В архиве Снеллиуса нашли чертеж, на котором были изображены два плоских зеркала $M_1$ и $M_2$, образующие двугранный угол $\varphi$, точечный источник света $S$ и область $AOB$ (она заштрихована), из которой можно было видеть одновременно оба изображения источника. От времени чернила выцвели, и невозможно стало разглядеть, как расположено зеркало $M_2$ и точечный источник $S$ (см. рисунок).
Восстановите по имеющимся данным с помощью циркуля и линейки без делений положение зеркала $M_2$ и геометрическое место точек, где бы мог находиться источник $S$. Зеркала считайте полу бесконечными.
Вычислите угол $\varphi$ между плоскостями зеркал, если $\angle AOB= \angle \alpha =30^\circ$.
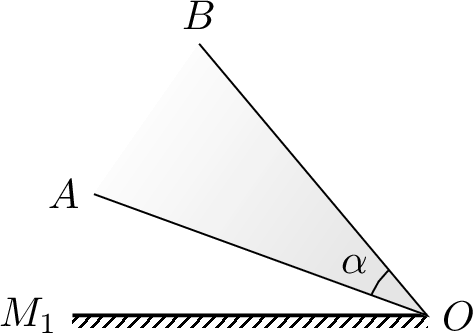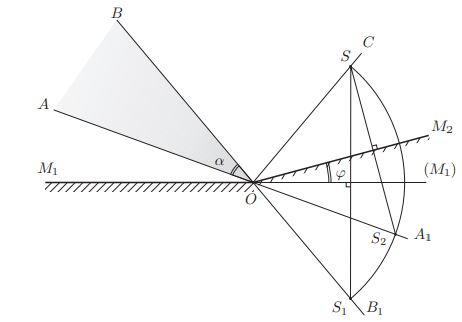
Восстановите по имеющимся данным с помощью циркуля и линейки без делений положение зеркала $M_2$ и геометрическое место точек, где бы мог находиться источник $S$. Зеркала считайте полу бесконечными.
Решение: Зеркала, по условию, образуют двугранный угол. Область, из которой видны оба изображения источника, содержит точку $O$ каждого зеркала. Значит, зеркала пересекаются в точке $O$. Область, из которой видно изображение источника $S$ в зеркале $M_{1}$, ограничивается лучом $OB$ (если бы она ограничивалась лучом $OA$, в области $AOB$ не было видно изображения в этом зеркале). Значит, изображение источника в зеркале $M_{1}$ находится ра продолжении прямой $BO$ за точку $O$ (см. рисунок ниже).  Аналогично, изображение источника в зеркале $M_{2}$ находится на продолжении прямой $AO$ за точку $O$. Геометрическое место точек, где мог бы находиться источник — это луч $OC$, получающийся отражением луча $OB_{1}$ в зеркале $M_{1}$ $(\angle B_{1}OM_{1}=\angle COM_{1})$. Поскольку источник $S$, лежит на луче $OC$, при отражении в зеркале $M_{2}$ должен попасть луч $OA_{1}$, то зеркало $OM_{2}$ лежит на биссектрисе угла $\angle COA_{1}$. На рисунке для некоторого положения источника $S$ показаны положения его изображений в зеркалах $M_{1}$ и $M_{2}$.

Вычислите угол $\varphi$ между плоскостями зеркал, если $\angle AOB= \angle \alpha =30^\circ$.
Решение: Луч $OA_{1}$ — это изображение луча $OC$ в зеркале $M_{2}$. При повороте зеркала $M_{2}$ на угол $\varphi$, изображение луча $OC$ повернётся на угол $2 \varphi$. При этом плоскость зеркала $M_{2}$ перейдёт в плоскость зеркала $M_{1}$, а луч $OA_{1}$ перейдёт в луч $OB_{1}$. Значит, $$ \angle A_{1}OB_{1}=2 \varphi = \angle OAB=30^\circ, \quad \text{ откуда } \quad \varphi=15^\circ. $$
Ответ: $$ \varphi=15^\circ. $$
Темы:
T, Оптика, Геометрическая оптика, Архивы Снеллиуса, Всероссийские, Построения